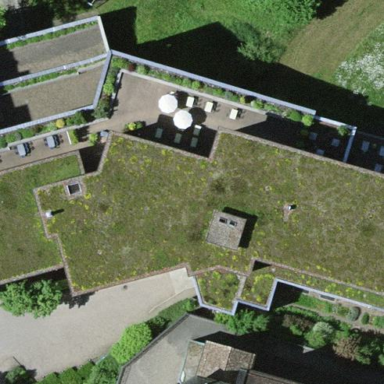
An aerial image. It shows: Hotel with flat roof.